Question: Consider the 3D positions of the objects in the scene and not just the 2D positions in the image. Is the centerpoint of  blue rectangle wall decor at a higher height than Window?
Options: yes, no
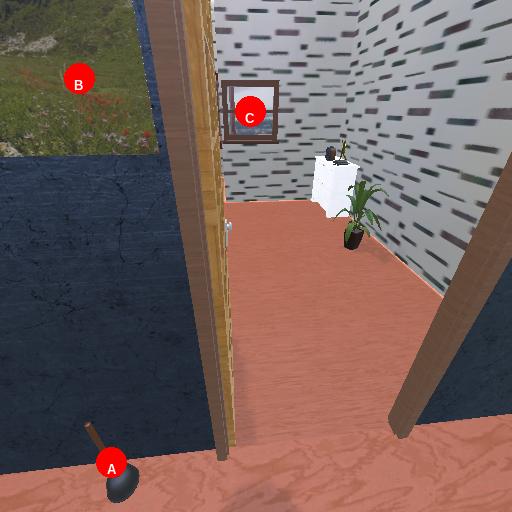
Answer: yes